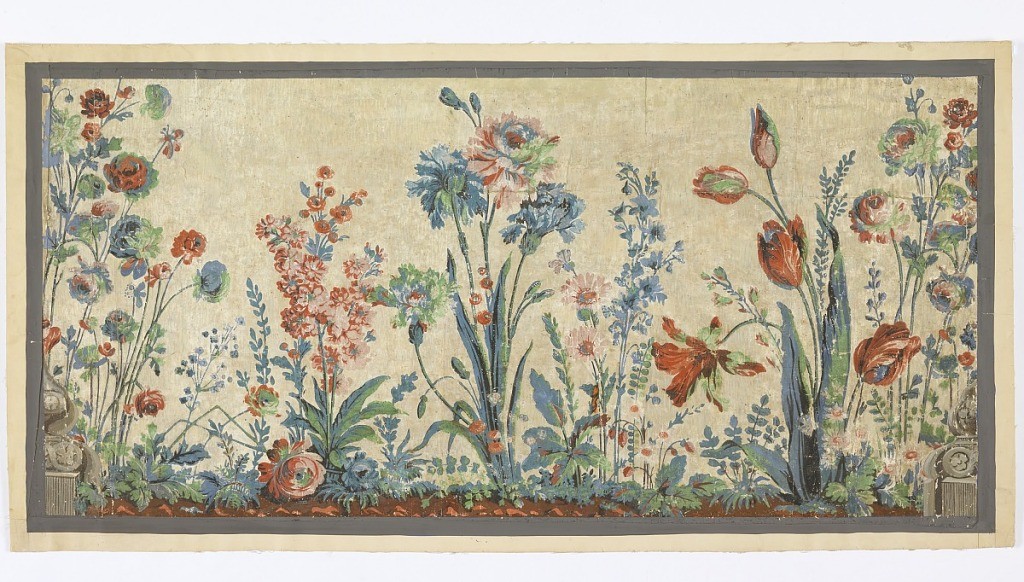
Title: Dado
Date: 1820–40
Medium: Block printed on joined sheets
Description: At either end is the base of a pilaster. Multiple floral varieties, including tulips and carnations, grow up from the ground. Stones are scattered about. Printed in colors on off-white ground. A painted gray border surrounds.